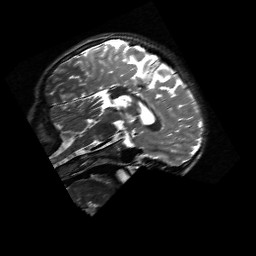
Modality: T2w
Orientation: sagittal
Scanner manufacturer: siemens
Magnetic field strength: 3 T
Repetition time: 6.86 s
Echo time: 0.115 s